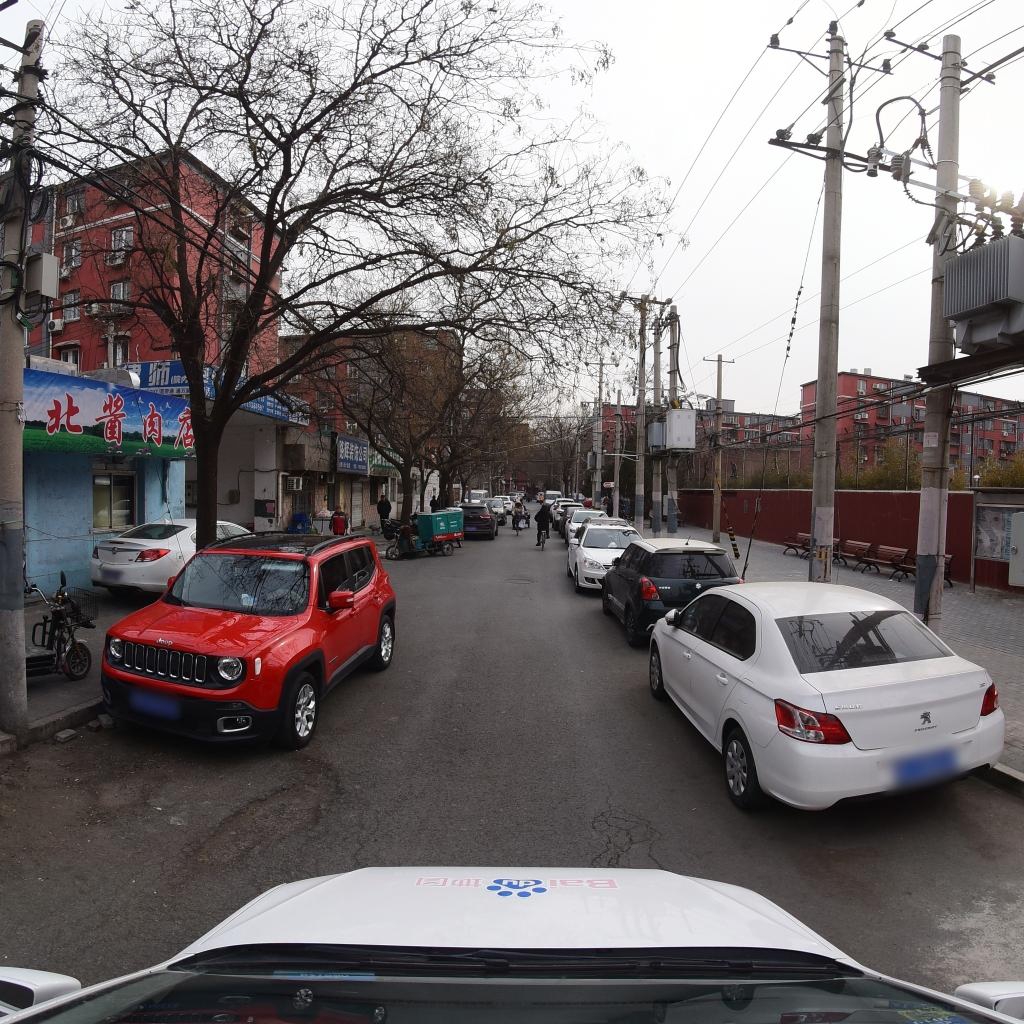
Region: Fengtai
Road damage annotations: manhole cover, alligator crack, pothole, pothole